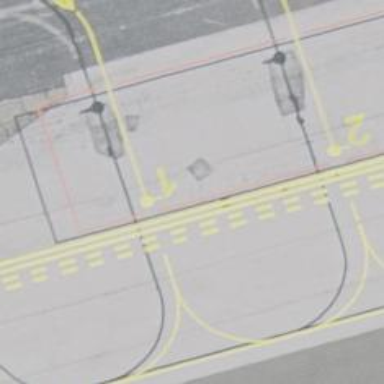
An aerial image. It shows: Runway holding position.